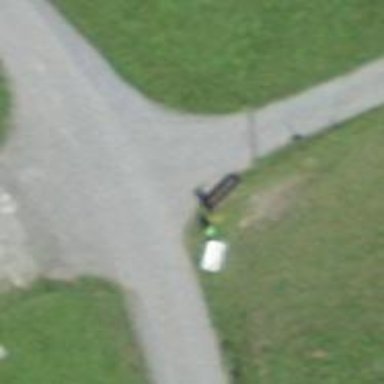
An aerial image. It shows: Bench.